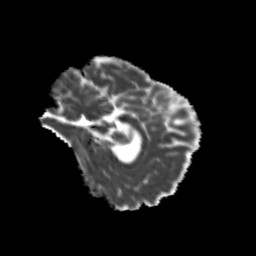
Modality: MD
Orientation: sagittal
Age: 25
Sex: female
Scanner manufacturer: siemens
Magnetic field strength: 3 T
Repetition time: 3.5 s
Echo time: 0.104 s